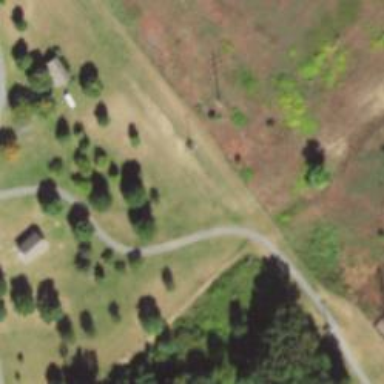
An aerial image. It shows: Path.